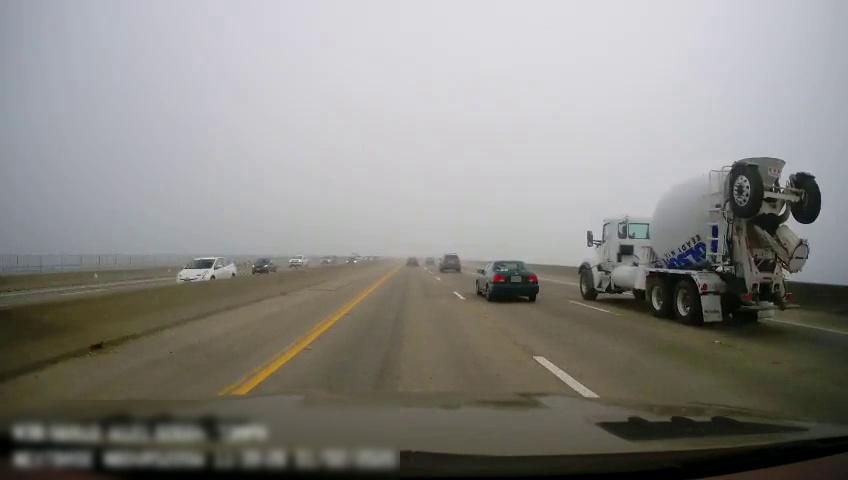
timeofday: Day
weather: Cloudy
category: Drivable Space
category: Drivable Space
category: Vehicles | Car
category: Vehicles | Car
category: Vehicles | Truck
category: Vehicles | Car
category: Vehicles | Car
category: Vehicles | Car
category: Vehicles | SUV
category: Vehicles | Other LV
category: Vehicles | Car
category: Vehicles | Car
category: Lanes | Current Lane
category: Lanes | Current Lane
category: Lanes | Alternate Lane
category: Lanes | Alternate Lane
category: Lanes | Alternate Lane
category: Lanes | Opposite Lane
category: Lanes | Opposite Lane